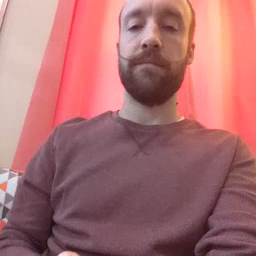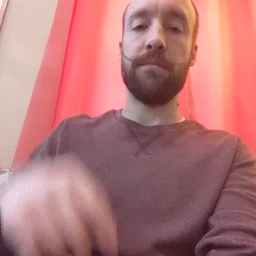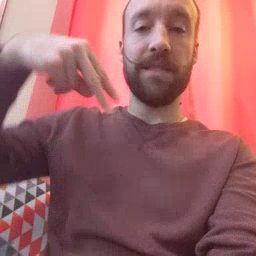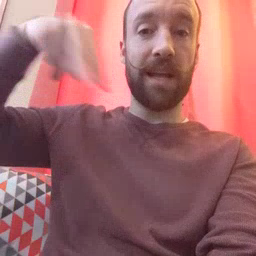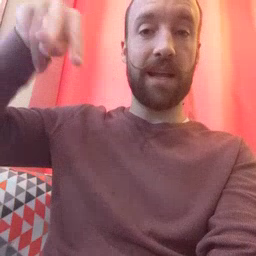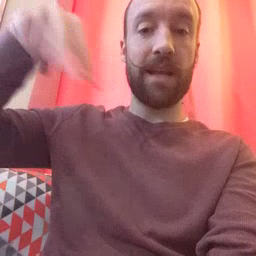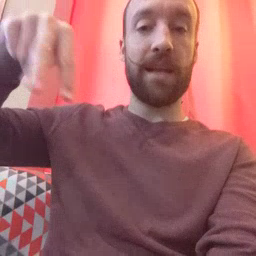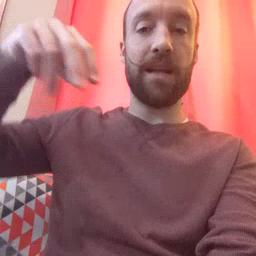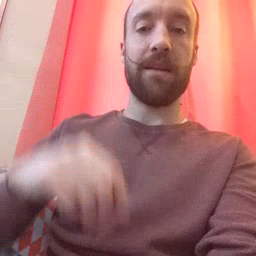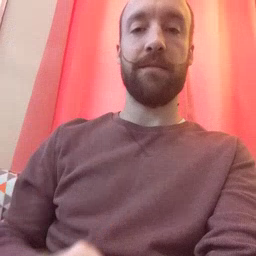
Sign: dance